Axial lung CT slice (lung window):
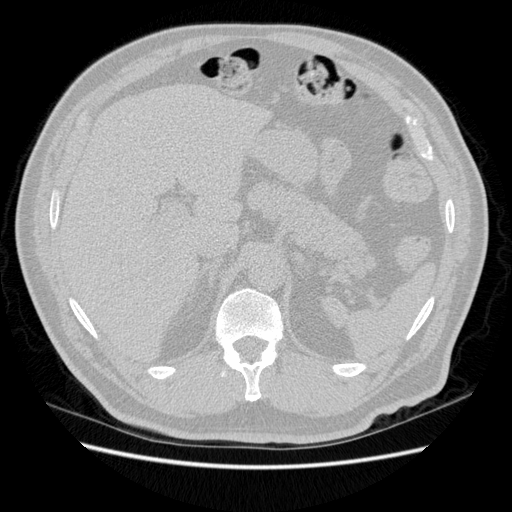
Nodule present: no